Field crop: maize
Growth stage: 2
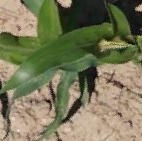
Species: maize